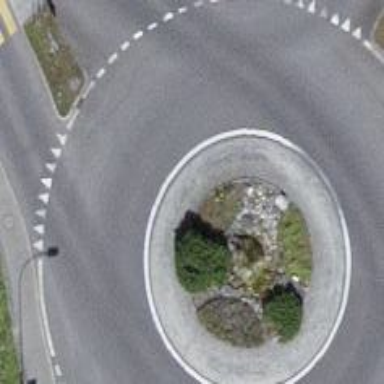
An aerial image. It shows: Secondary road around roundabout.